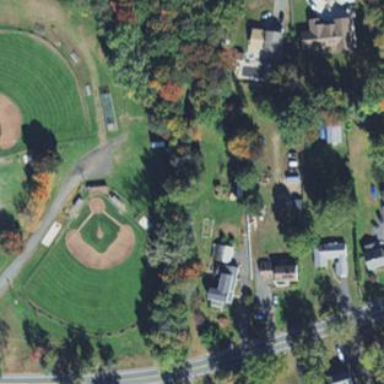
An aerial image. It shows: Baseball pitch for leisure land activities.